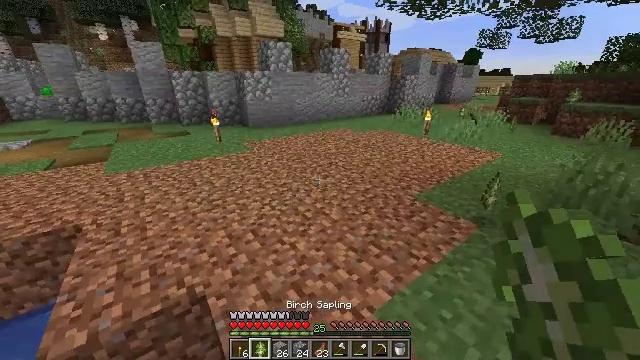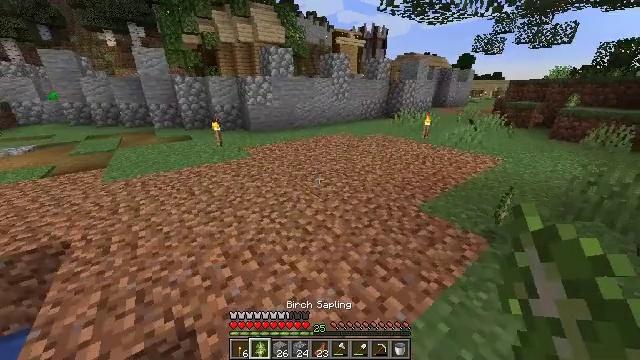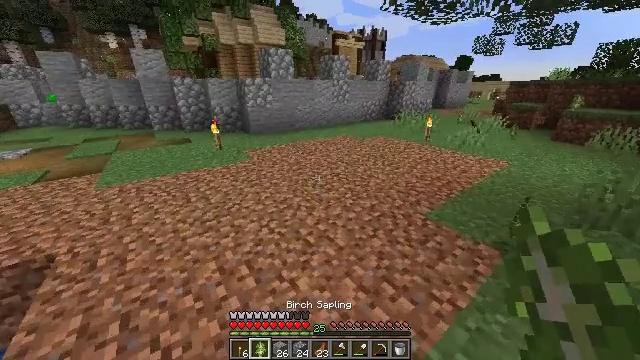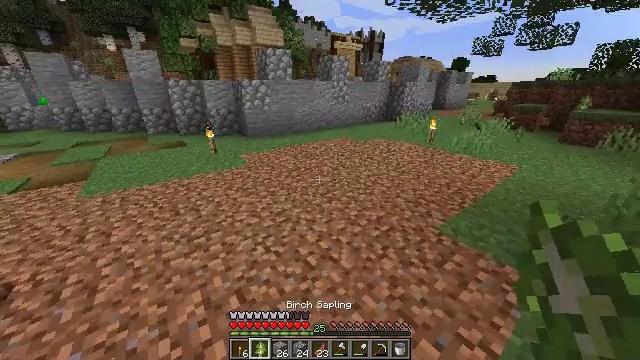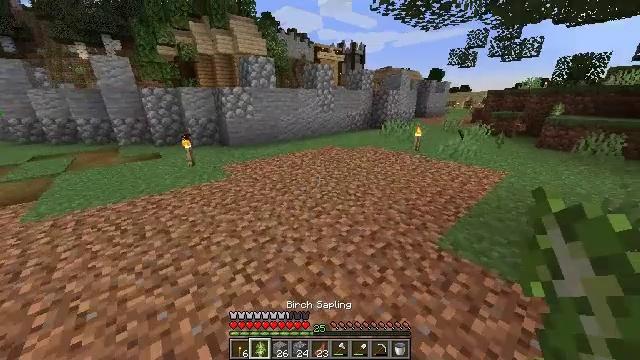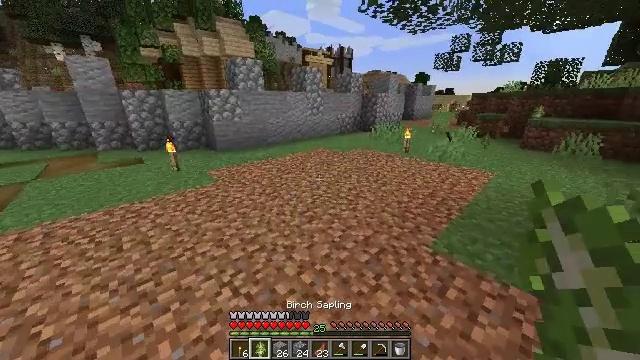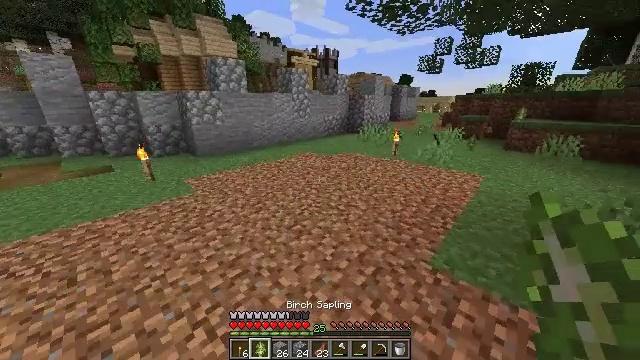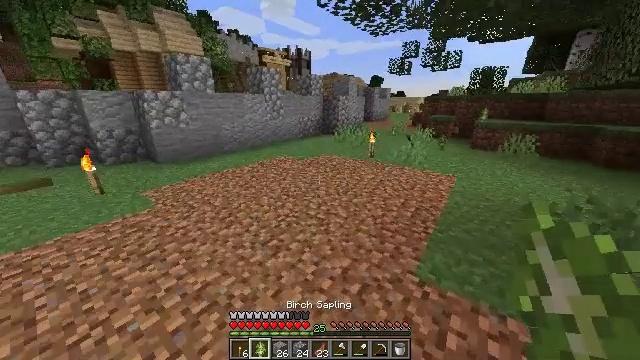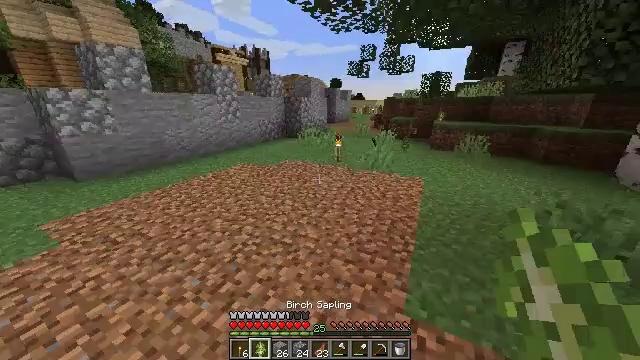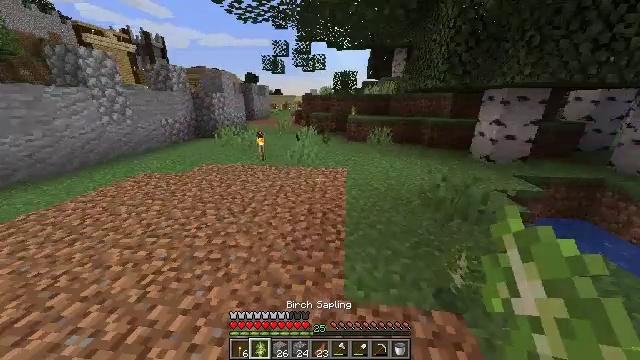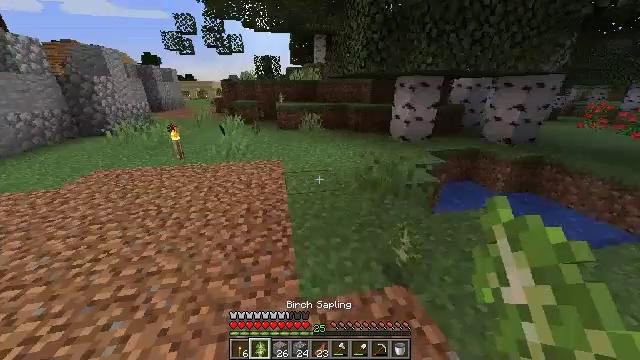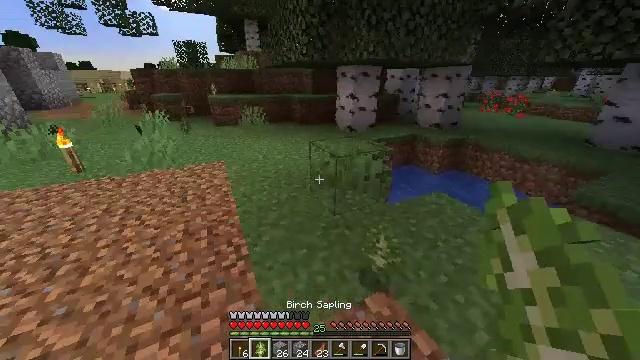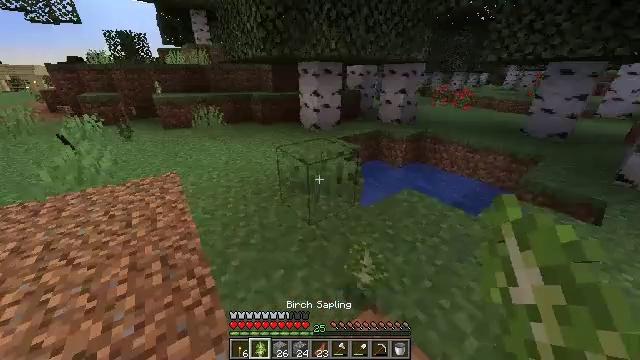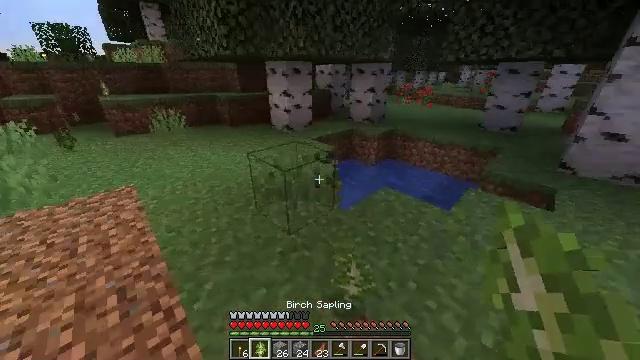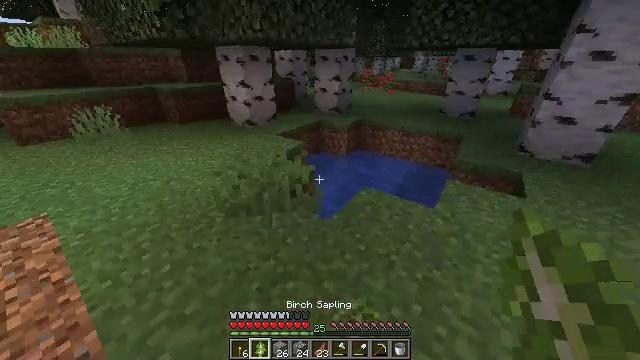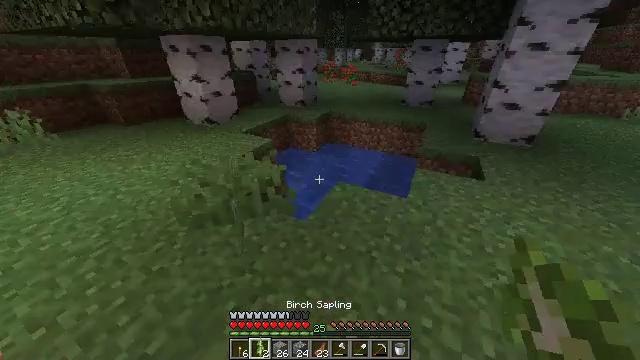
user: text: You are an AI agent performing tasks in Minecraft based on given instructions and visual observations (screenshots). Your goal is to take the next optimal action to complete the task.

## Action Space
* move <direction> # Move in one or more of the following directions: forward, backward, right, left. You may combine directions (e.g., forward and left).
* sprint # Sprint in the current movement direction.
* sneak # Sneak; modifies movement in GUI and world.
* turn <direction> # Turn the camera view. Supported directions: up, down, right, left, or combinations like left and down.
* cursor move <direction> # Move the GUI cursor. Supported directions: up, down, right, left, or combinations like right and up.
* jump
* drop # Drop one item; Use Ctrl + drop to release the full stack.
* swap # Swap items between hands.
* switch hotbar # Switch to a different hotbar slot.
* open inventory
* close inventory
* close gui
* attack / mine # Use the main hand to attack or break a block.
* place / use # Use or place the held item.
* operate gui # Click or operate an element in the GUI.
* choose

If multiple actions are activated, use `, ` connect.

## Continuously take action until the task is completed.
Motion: motion action
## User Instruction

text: Remove a birch sapling from the inventory.
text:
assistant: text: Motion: move forward
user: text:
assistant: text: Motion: move forward
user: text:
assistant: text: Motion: move forward
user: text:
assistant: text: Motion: move forward, turn right and up
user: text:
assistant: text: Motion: move forward, turn right
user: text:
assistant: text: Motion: move forward, turn right
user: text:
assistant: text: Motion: move forward, turn right
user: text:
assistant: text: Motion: move forward, turn right
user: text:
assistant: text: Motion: move forward, turn right
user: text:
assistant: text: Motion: move forward, turn right and down
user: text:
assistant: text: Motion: move forward, turn right and down
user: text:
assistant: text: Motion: move forward, turn right
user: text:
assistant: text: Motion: move forward, turn right
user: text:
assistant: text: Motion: move forward, turn right and down
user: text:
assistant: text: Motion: move forward, turn right and down
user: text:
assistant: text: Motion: turn right and down
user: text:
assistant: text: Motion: turn right and down
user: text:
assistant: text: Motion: turn right and down
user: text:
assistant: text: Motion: turn right and down
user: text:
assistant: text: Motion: turn right
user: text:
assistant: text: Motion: move forward, turn right
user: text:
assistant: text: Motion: move forward and move right, turn right and up
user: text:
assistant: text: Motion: move forward and move right
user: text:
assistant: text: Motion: move forward and move right
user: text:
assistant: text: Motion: move forward and move right, turn left and up
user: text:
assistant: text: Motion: move forward, turn left and up
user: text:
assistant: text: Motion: turn left
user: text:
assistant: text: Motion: turn right and up
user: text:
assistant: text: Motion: turn right and up
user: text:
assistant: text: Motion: turn right and up